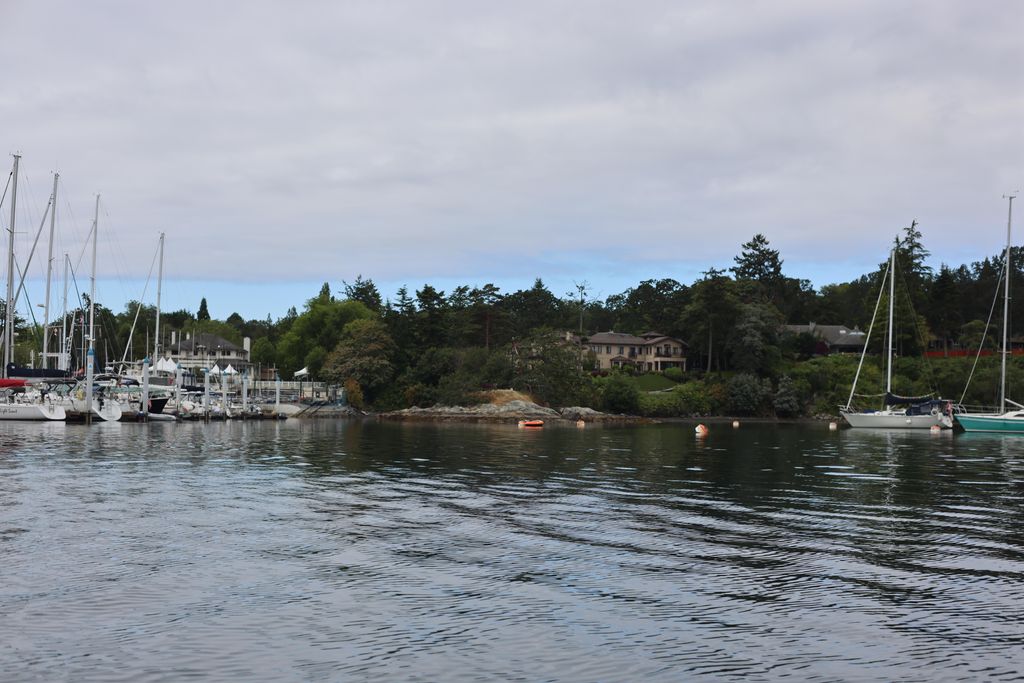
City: victoria